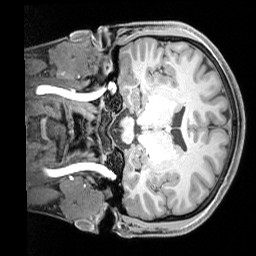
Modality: T1w
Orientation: coronal
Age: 25
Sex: male
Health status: healthy
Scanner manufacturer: siemens
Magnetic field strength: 3 T
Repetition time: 1.65 s
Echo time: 0.00182 s